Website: bh-photo
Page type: payment
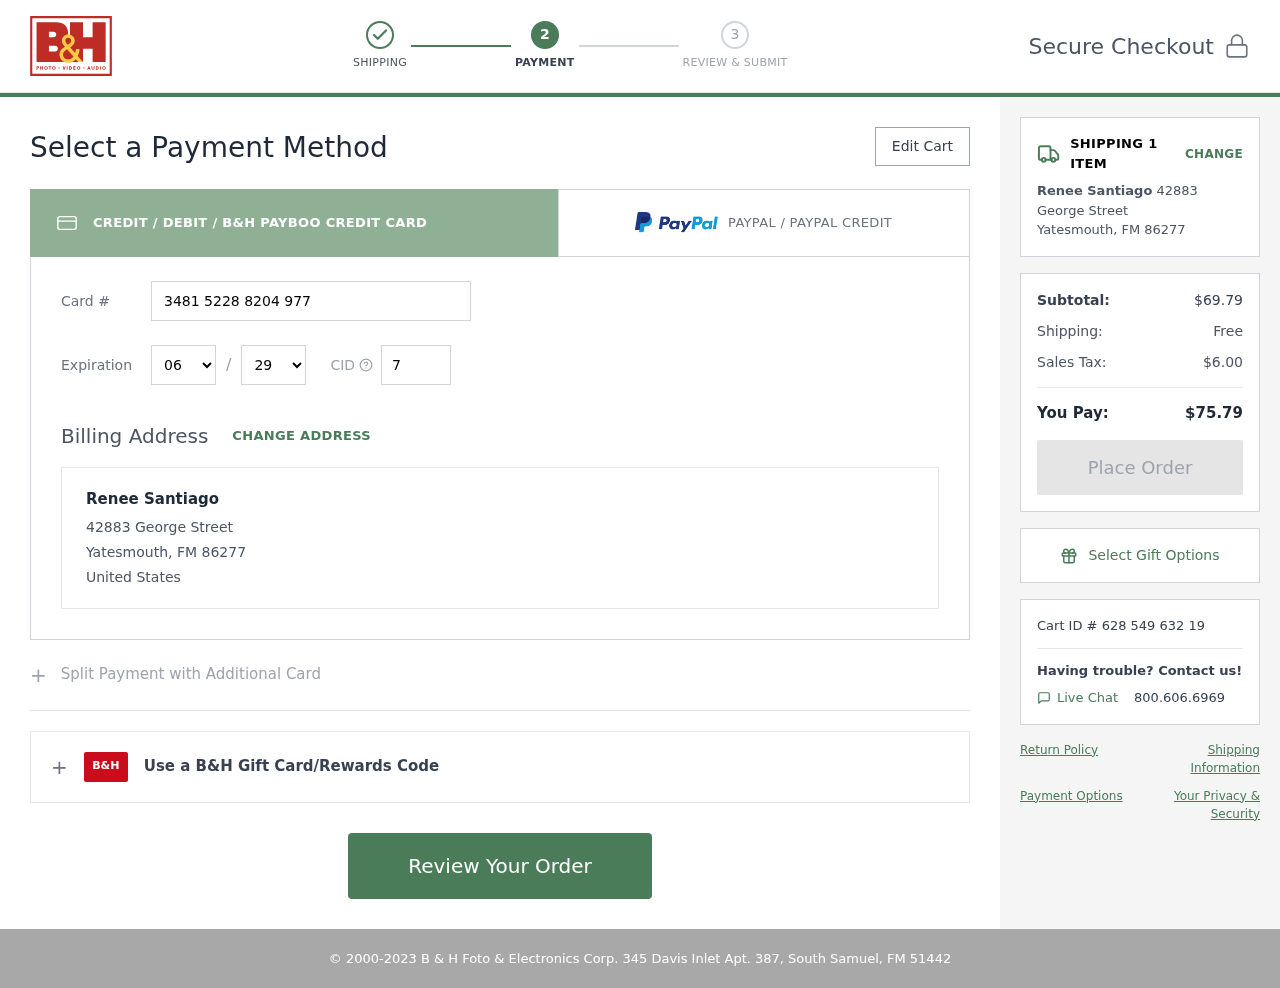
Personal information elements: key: PII_CARD_CVV
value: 7638
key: PII_CARD_EXPIRY_MONTH
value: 06
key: PII_CARD_EXPIRY_YEAR
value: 29
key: PII_CARD_NUMBER
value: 3481 5228 8204 977
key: PII_CITY_STATE_ZIP
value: Yatesmouth, FM 86277
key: PII_COUNTRY
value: United States
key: PII_FULLNAME
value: Renee Santiago
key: PII_STREET
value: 42883 George Street
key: PII_FULLNAME2
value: Renee Santiago
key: PII_STREET2
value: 42883 George Street
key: PII_CITY_STATE_ZIP2
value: Yatesmouth, FM 86277
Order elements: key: ORDER_NUM_ITEMS
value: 1
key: ORDER_SUBTOTAL
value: $69.79
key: ORDER_SHIPPING_COST
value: Free
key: ORDER_TAX
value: $6.00
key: ORDER_TOTAL
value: $75.79
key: ORDER_ID
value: Cart ID # 628 549 632 19